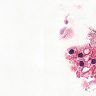
Metastatic tissue present: no